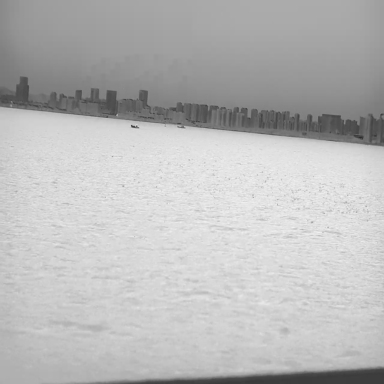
There are two bulk_carriers in the infrared image.